Interaction volume radius: 10 \u00c5
Interaction volume height: 10 \u00c5
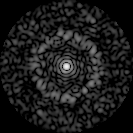
Disorder parameter: 0.7988